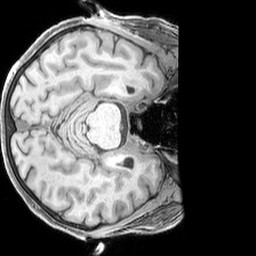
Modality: T1w
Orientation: axial
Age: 75
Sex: female
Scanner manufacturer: siemens
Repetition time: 2.3 s
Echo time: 0.00226 s